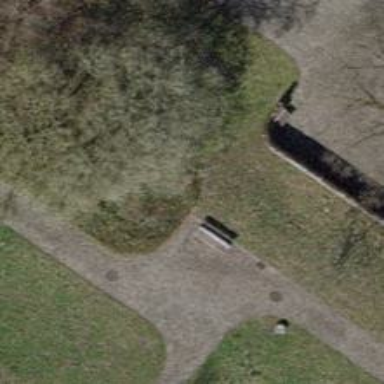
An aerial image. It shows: Brown bench.